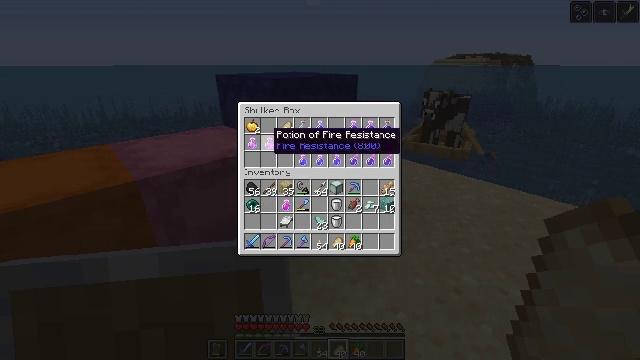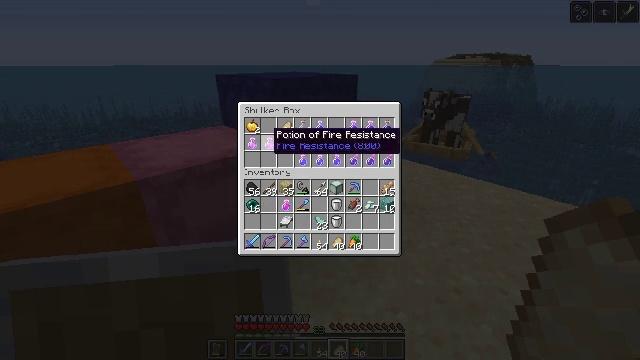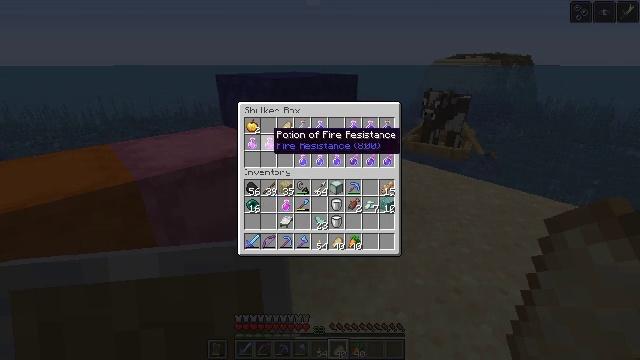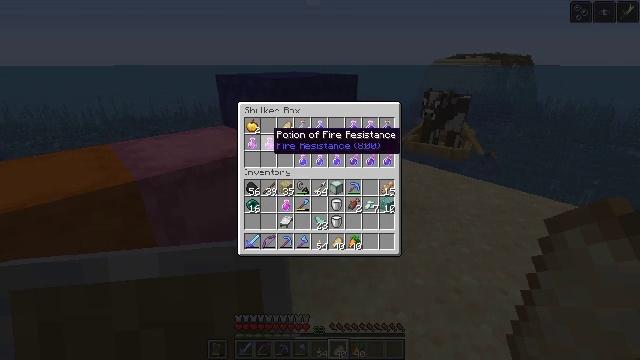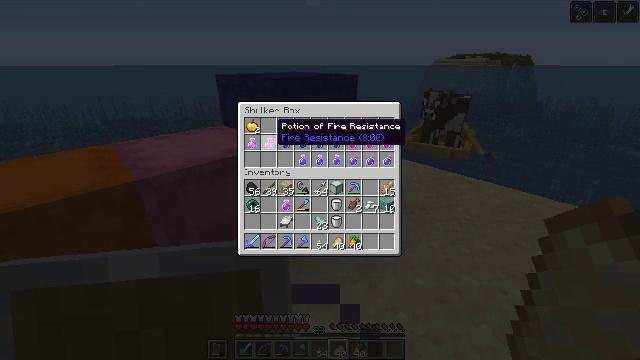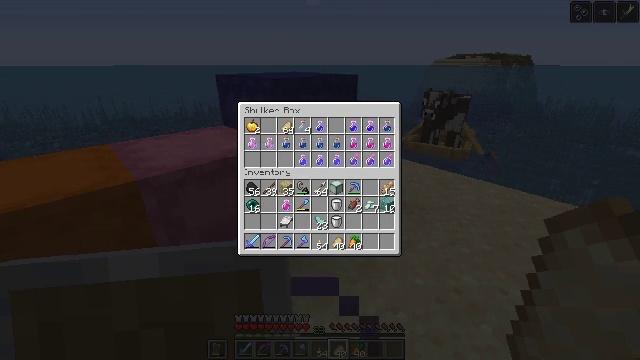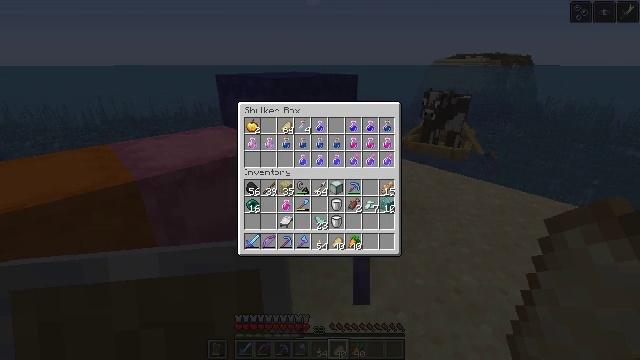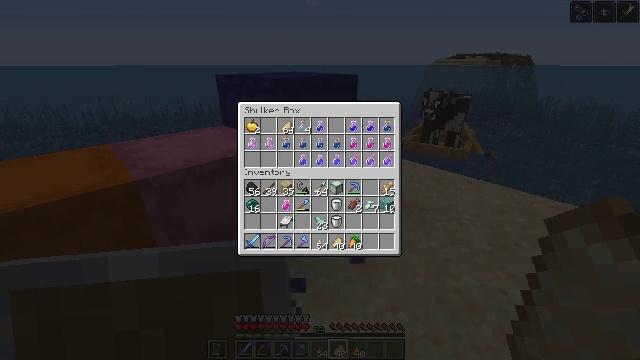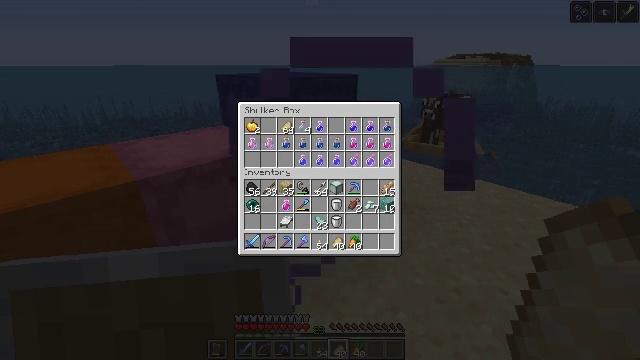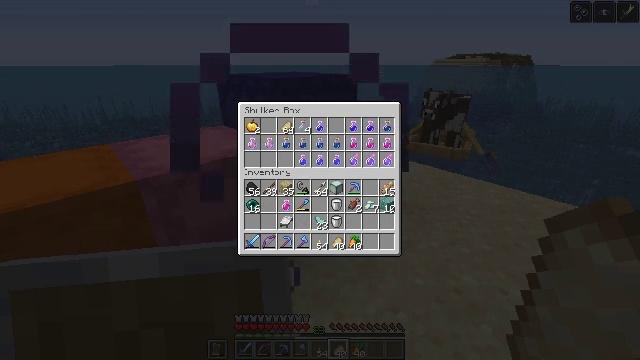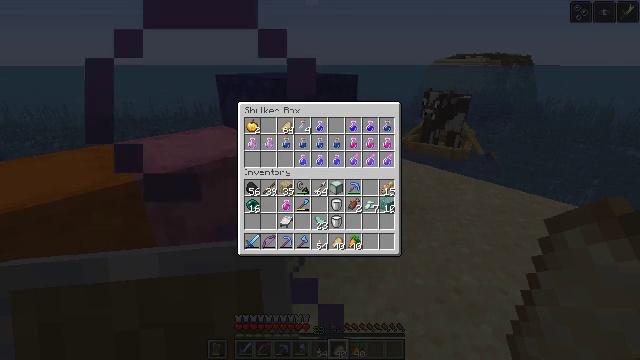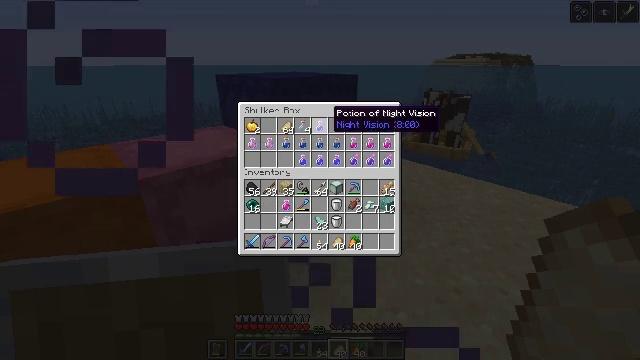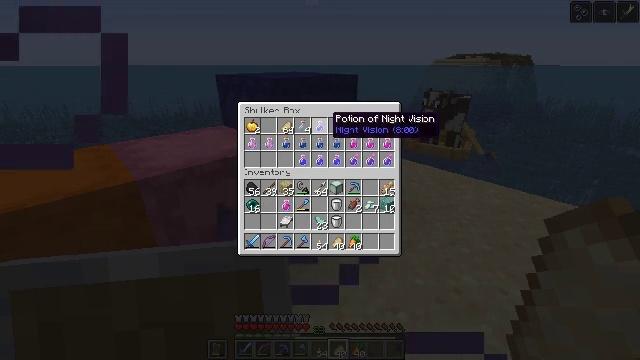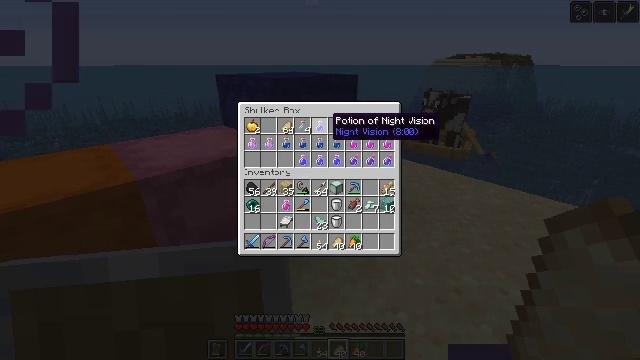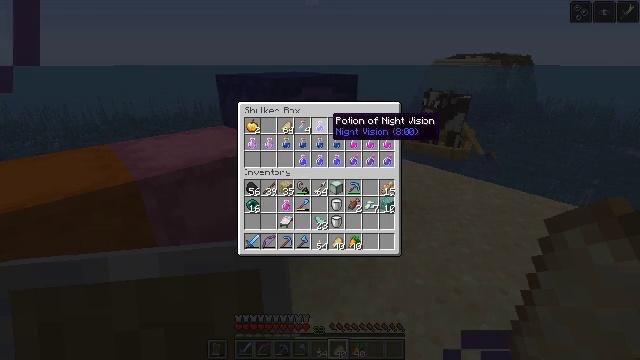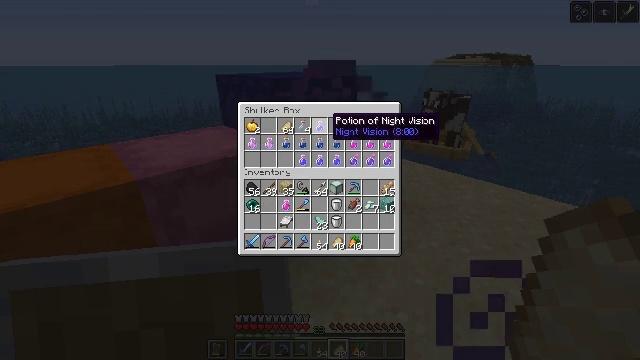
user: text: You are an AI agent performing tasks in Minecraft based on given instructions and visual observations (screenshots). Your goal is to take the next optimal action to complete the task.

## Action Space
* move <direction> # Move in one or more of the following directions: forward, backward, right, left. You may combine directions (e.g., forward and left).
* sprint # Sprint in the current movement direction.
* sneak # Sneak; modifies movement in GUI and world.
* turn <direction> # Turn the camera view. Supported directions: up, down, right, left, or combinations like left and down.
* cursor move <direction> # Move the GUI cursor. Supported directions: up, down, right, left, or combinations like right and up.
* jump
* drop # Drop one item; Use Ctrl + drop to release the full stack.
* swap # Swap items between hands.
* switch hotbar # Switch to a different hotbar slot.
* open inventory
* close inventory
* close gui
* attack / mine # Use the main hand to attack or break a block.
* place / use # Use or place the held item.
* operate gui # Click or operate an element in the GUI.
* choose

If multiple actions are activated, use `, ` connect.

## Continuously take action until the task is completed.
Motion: motion action
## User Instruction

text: Break the orange shulker box to pick it up.
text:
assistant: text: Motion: no_op
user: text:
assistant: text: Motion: no_op
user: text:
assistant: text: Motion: no_op
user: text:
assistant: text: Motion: cursor move up
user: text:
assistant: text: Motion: cursor move right and up
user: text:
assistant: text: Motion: cursor move right and up
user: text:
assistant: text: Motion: no_op
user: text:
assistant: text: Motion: cursor move right and down
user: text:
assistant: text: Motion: no_op
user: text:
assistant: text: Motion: no_op
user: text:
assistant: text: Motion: cursor move down
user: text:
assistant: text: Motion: no_op
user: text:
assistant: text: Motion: no_op
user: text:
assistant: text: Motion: no_op
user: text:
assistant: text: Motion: no_op
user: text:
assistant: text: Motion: no_op
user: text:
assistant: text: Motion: no_op
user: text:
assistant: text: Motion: no_op
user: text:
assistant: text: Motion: no_op
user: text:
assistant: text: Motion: no_op
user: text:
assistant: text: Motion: no_op
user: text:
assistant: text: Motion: no_op
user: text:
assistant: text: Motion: no_op
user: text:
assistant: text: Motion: no_op
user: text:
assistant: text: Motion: no_op
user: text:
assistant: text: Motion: no_op
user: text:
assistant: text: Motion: no_op
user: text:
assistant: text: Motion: no_op
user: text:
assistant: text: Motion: no_op
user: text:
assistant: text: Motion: no_op